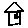
Label: house